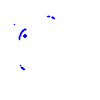
Particle: proton